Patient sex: M
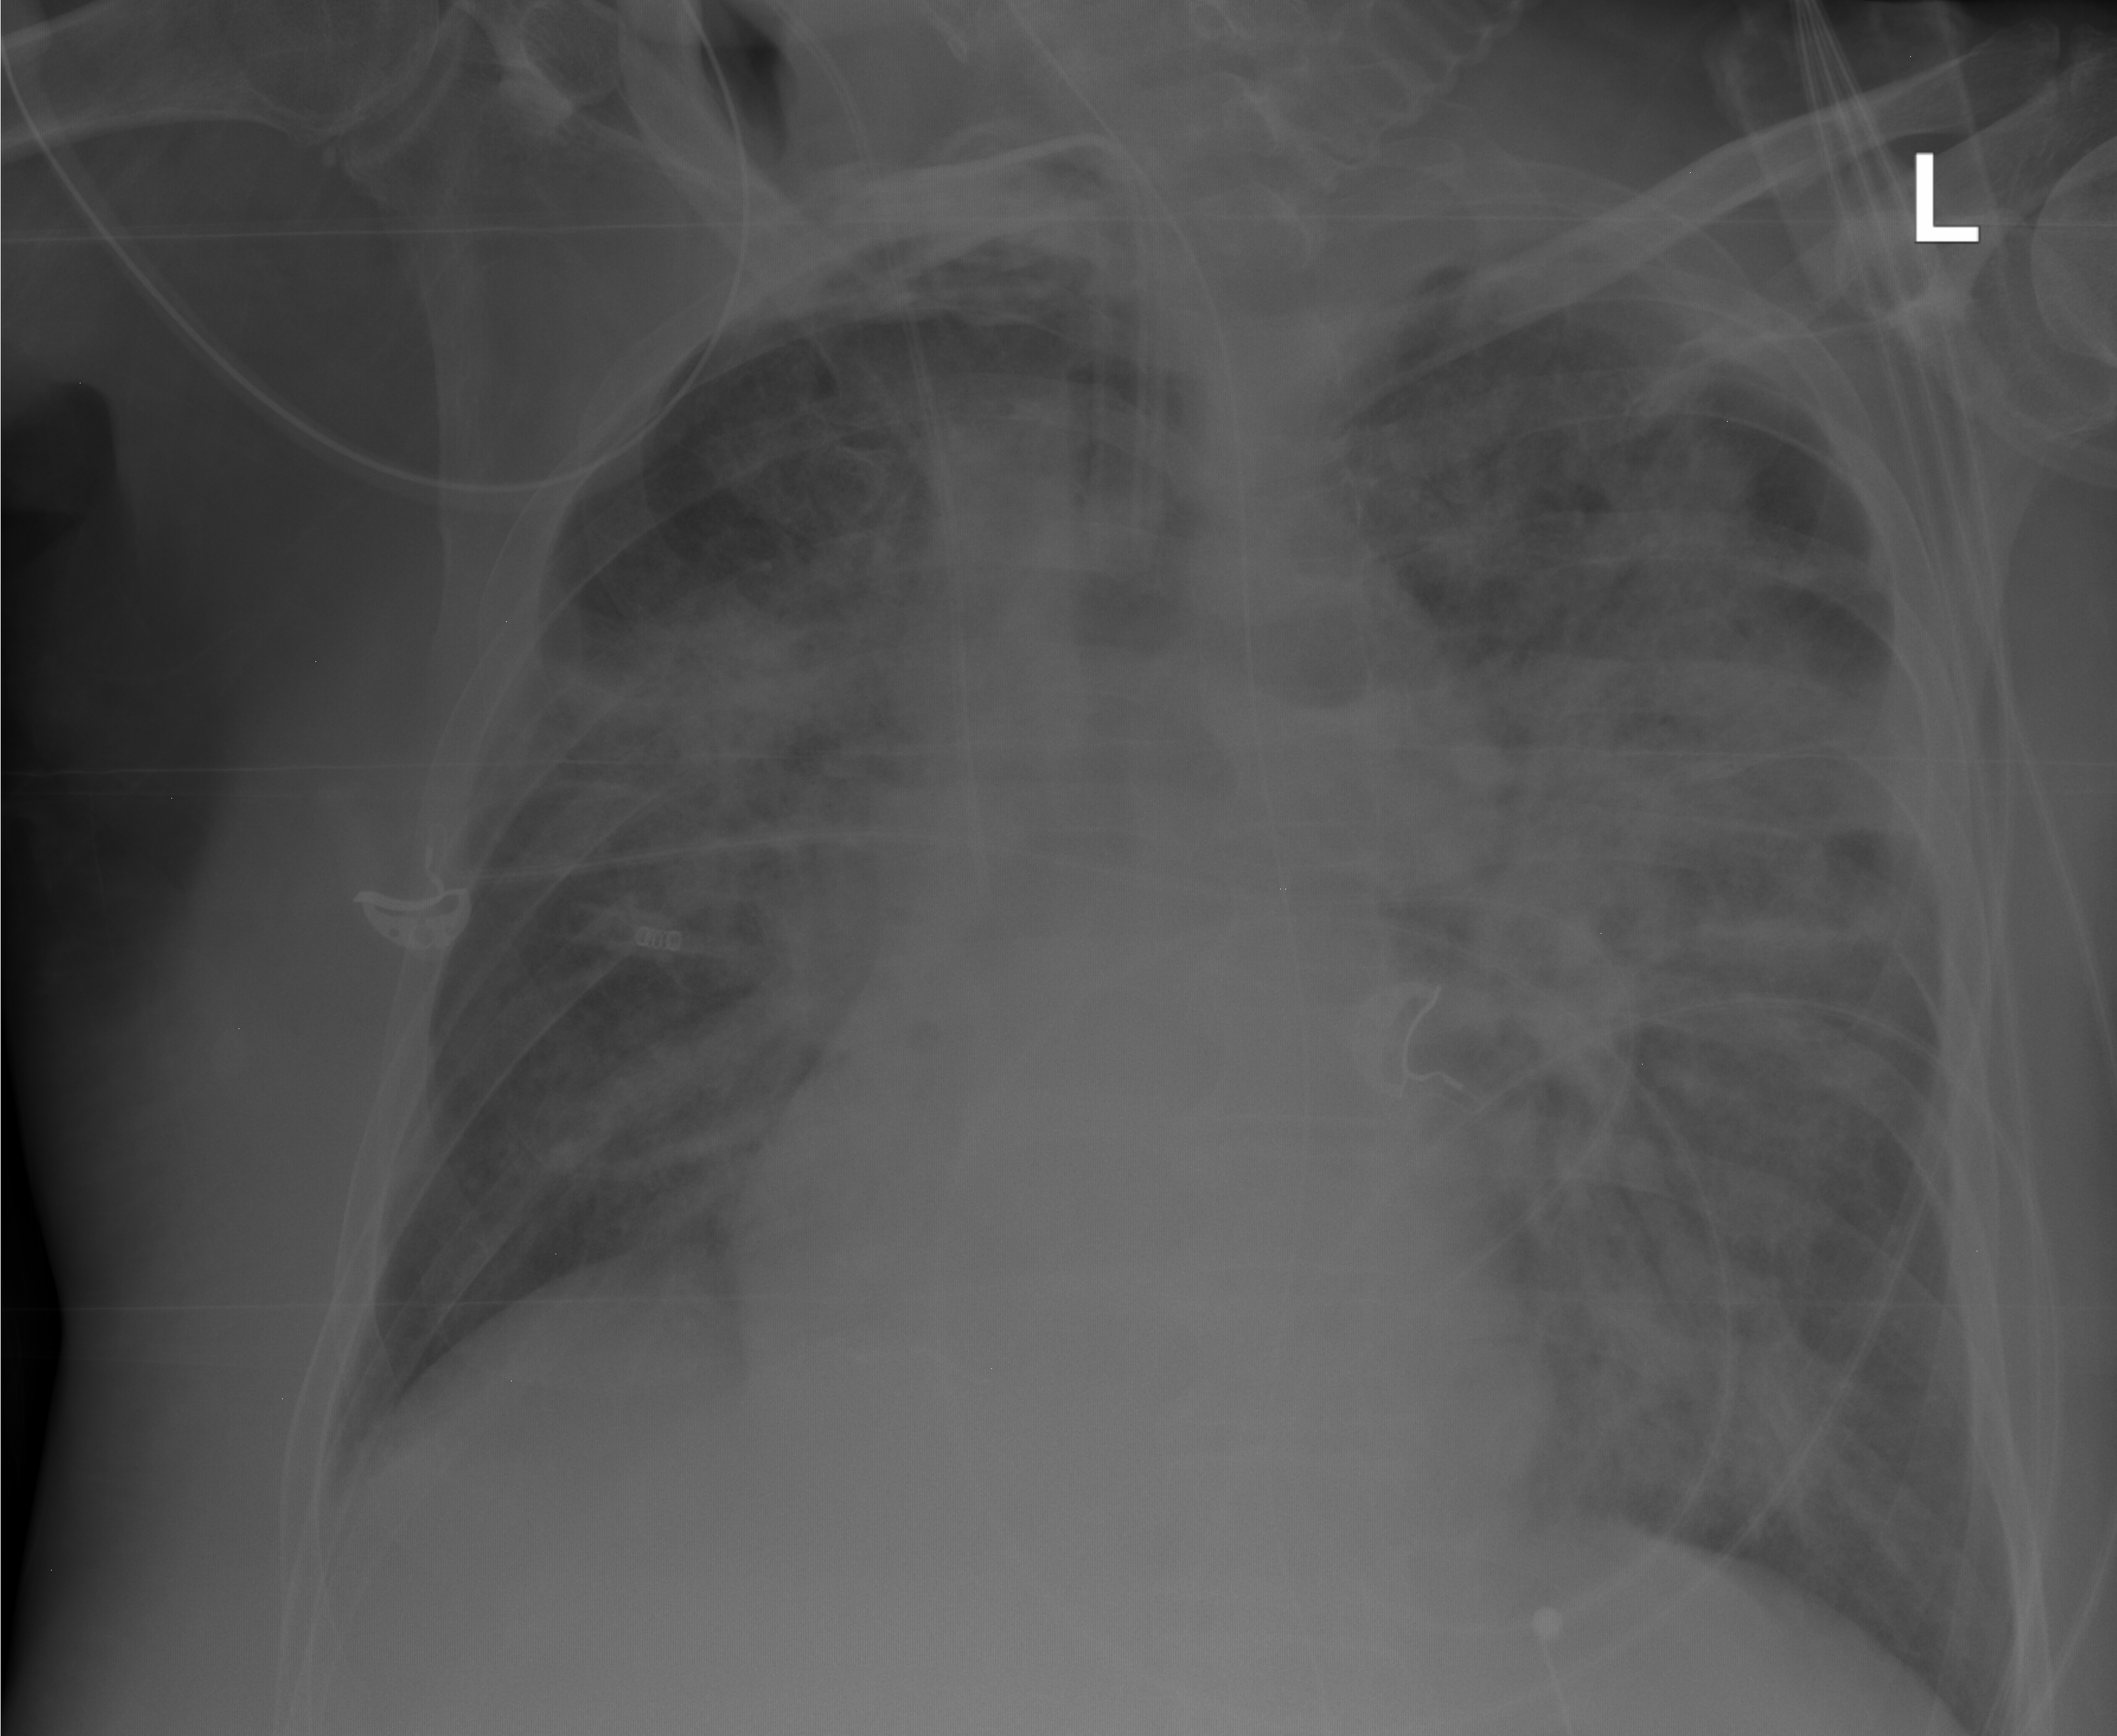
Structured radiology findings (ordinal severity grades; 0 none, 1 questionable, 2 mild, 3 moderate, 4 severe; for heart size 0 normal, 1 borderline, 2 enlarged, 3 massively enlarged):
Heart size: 0
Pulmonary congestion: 0
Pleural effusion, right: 0
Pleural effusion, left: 0
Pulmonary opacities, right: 4
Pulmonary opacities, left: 4
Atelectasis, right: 2
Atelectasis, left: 2